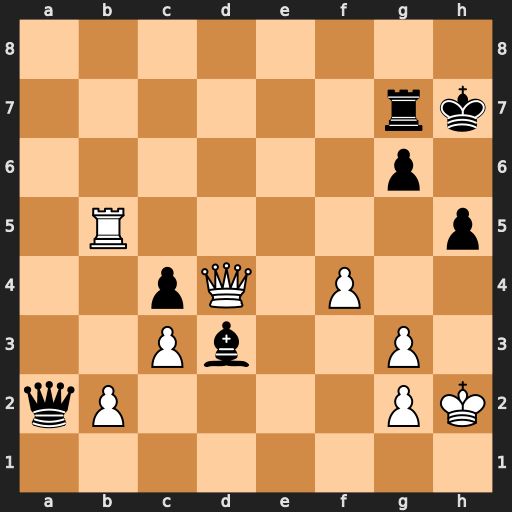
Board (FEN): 8/6rk/6p1/1R5p/2pQ1P2/2Pb2P1/qP4PK/8
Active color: w
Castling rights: -
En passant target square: -
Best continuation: Qd8 Qa7 Rb8 Qxb8 Qxb8